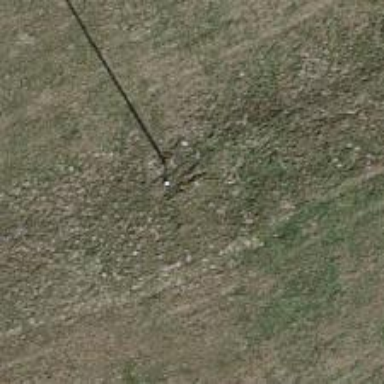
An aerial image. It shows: Power pole.